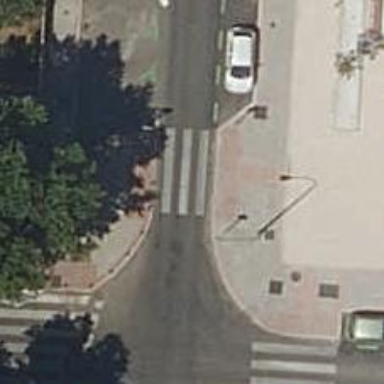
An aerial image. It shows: Marked crossing on the road.